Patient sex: M
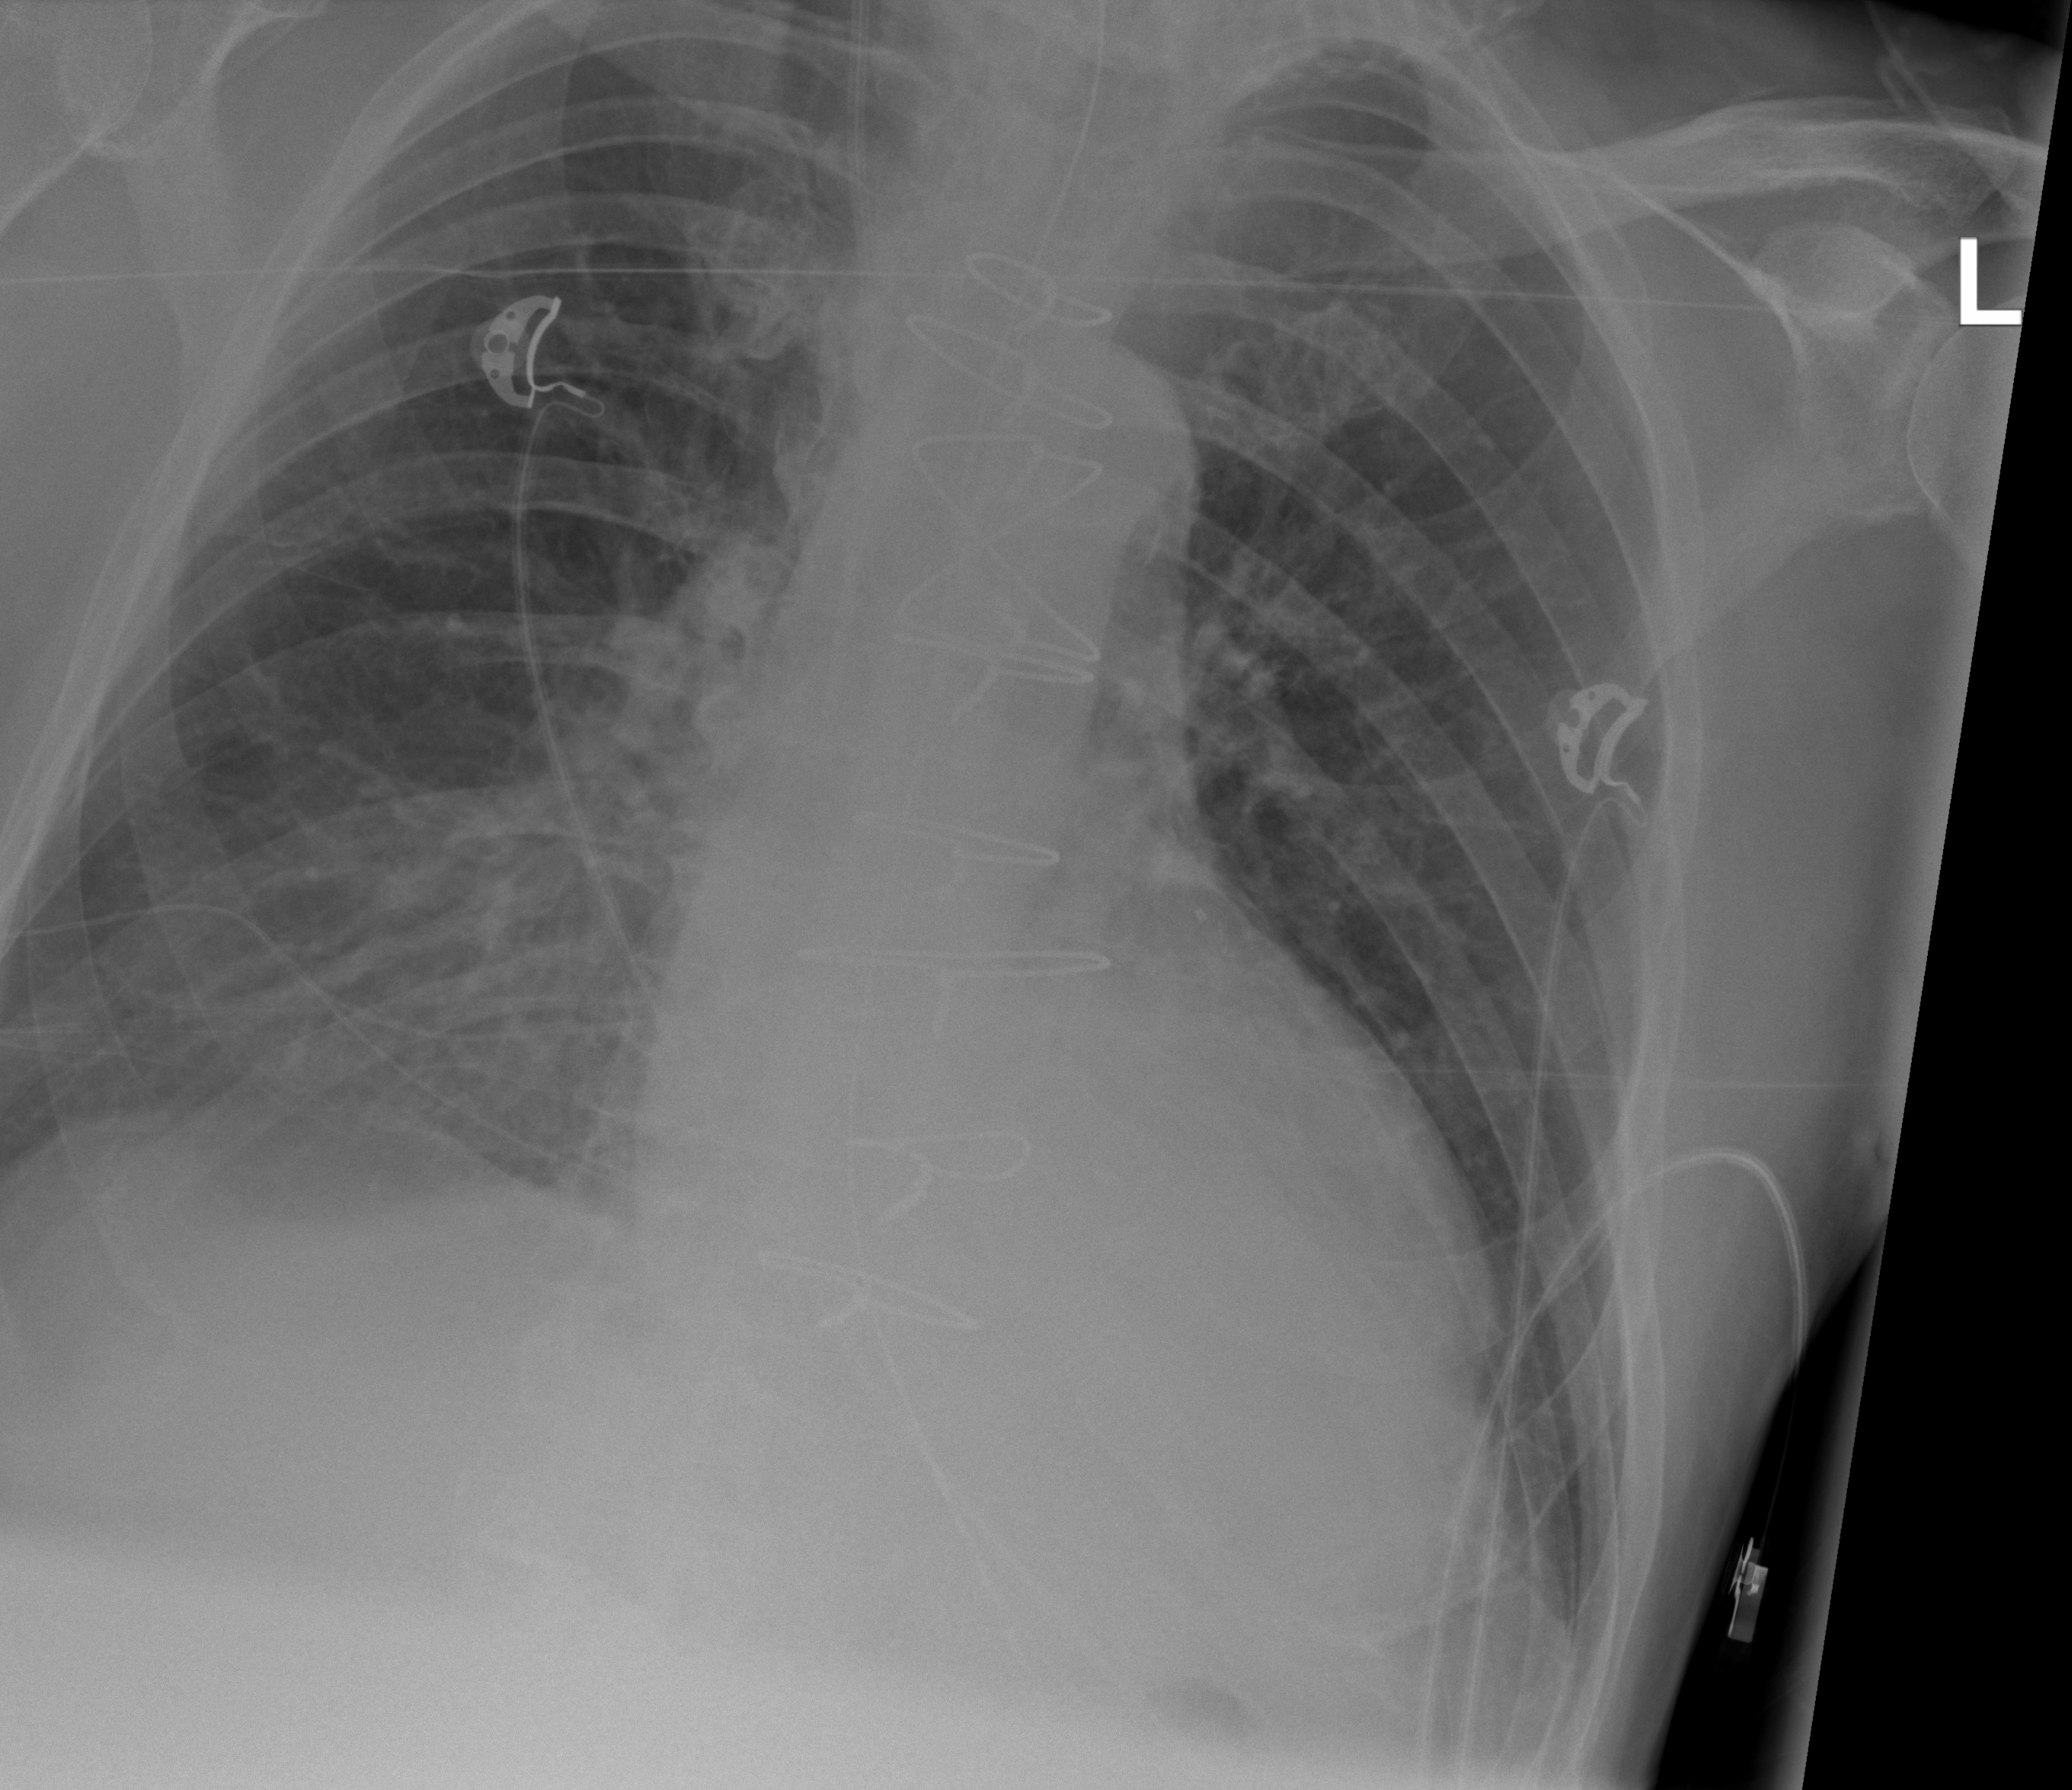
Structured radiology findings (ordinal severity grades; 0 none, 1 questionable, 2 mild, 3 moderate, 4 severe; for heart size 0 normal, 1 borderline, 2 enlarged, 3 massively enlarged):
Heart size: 2
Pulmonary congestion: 0
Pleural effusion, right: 0
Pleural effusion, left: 0
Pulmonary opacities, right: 2
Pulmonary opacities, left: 0
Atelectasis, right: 2
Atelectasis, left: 0